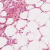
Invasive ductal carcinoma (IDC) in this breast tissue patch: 0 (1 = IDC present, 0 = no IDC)